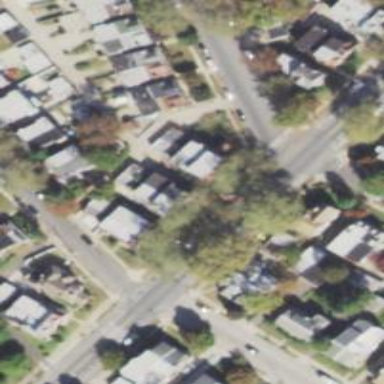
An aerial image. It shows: Alleyway designated as service road.